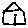
Label: house